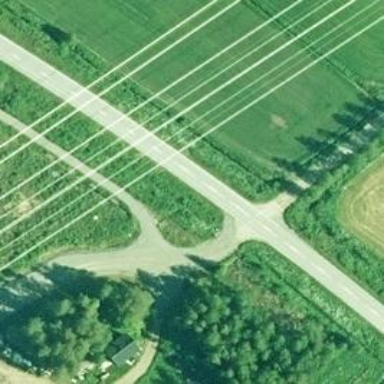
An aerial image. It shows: Well-maintained track road of grade 1.